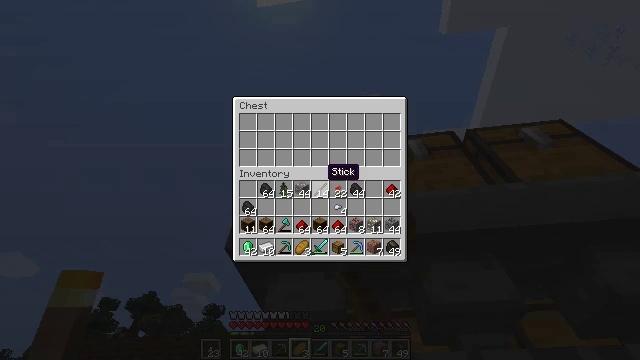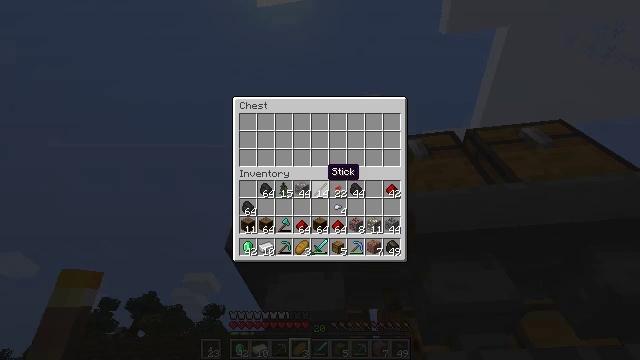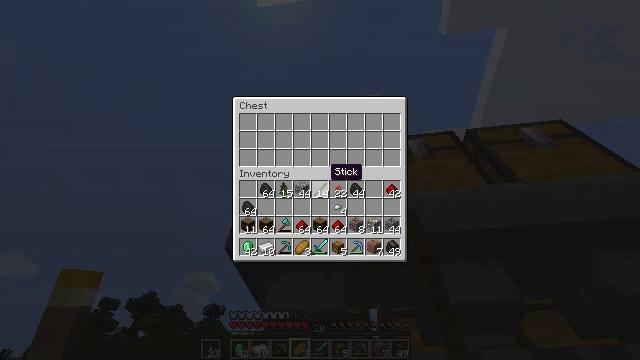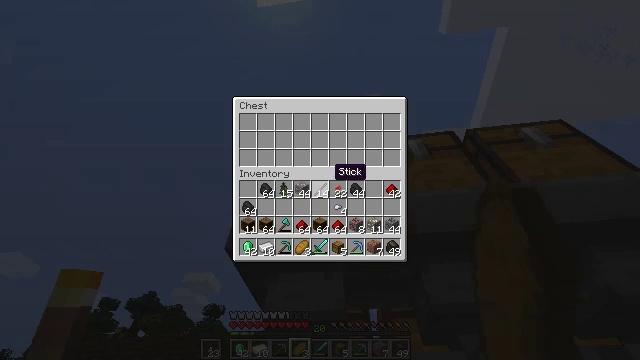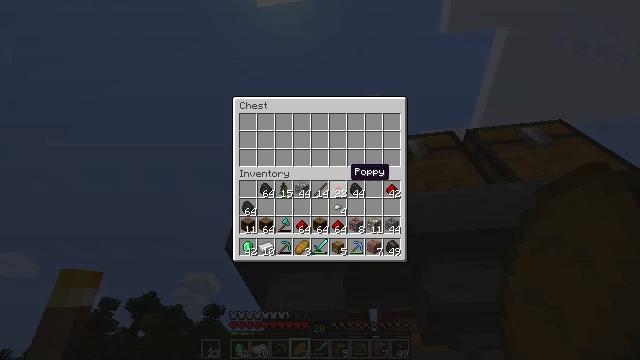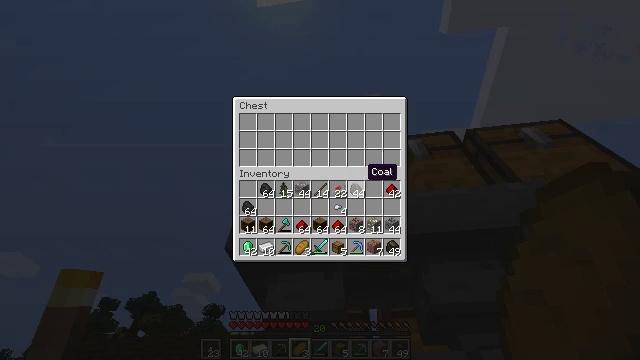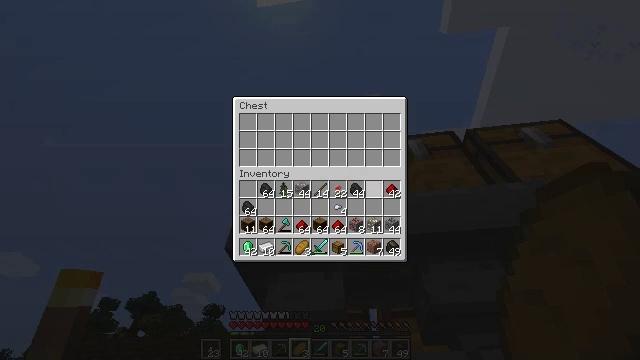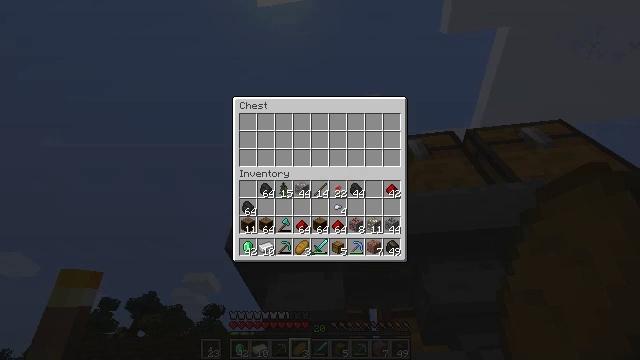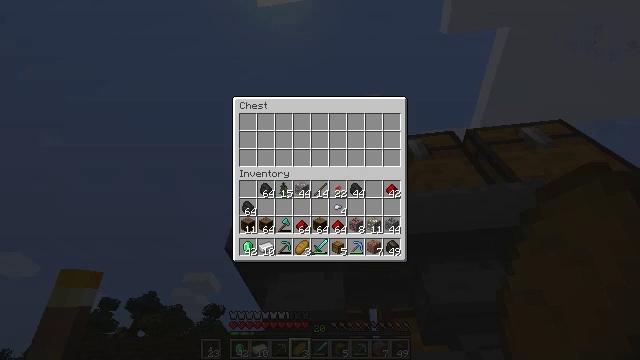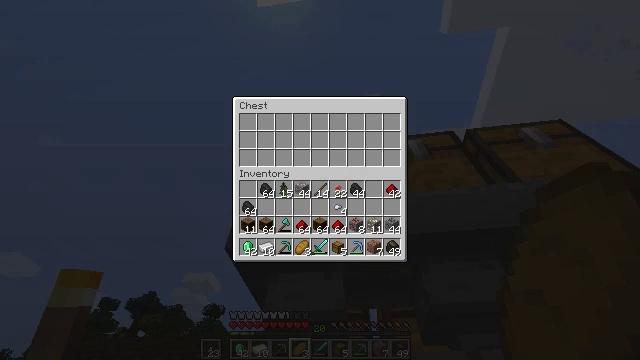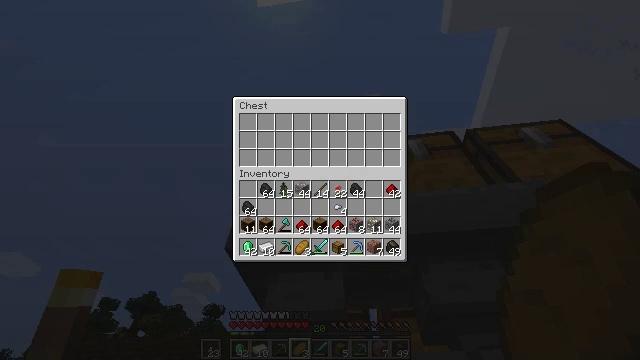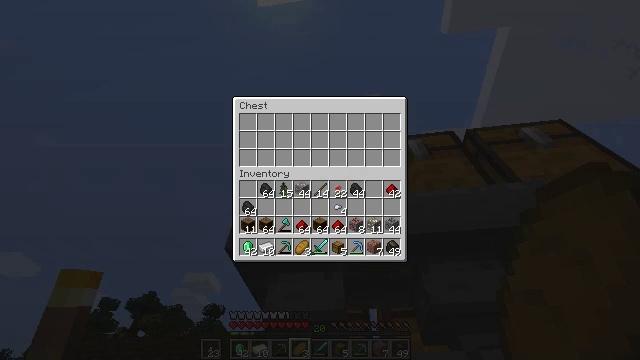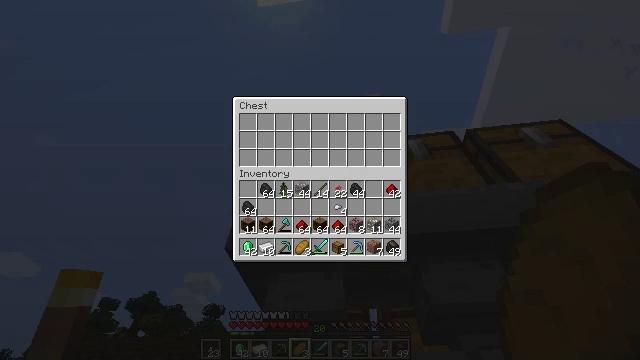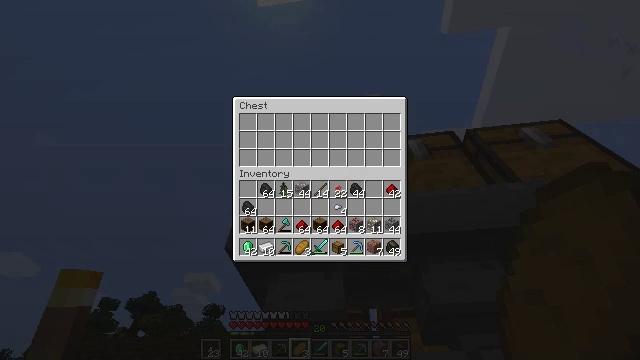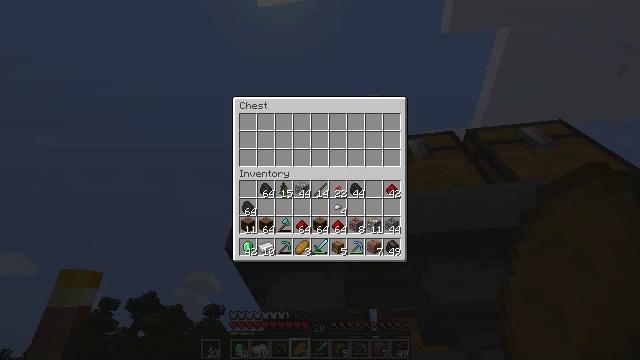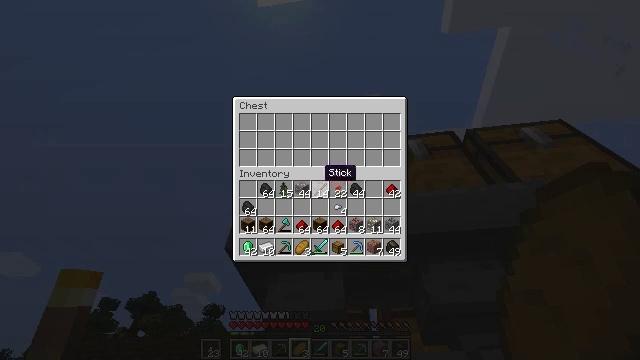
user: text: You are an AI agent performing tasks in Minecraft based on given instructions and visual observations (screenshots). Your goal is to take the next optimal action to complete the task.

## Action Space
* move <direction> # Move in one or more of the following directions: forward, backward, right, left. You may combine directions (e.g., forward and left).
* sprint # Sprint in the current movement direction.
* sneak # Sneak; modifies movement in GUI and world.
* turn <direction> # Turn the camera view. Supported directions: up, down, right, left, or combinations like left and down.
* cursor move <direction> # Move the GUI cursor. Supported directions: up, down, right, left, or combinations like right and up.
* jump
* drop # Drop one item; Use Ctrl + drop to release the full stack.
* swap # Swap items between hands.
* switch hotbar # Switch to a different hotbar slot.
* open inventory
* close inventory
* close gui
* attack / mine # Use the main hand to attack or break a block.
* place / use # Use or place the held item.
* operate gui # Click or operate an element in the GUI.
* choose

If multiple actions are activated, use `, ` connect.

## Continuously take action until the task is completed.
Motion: motion action
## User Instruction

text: Combine materials on the crafting table to make an emerald.
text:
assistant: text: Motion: no_op
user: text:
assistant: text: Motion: no_op
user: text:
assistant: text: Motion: no_op
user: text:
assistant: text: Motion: cursor move right
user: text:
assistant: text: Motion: cursor move right
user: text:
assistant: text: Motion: cursor move right
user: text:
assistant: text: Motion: no_op
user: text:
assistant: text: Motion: no_op
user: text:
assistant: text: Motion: sneak
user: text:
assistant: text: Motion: sneak
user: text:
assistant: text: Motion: sneak, cursor move left
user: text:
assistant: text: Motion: sneak, cursor move left
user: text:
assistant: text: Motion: sneak, cursor move left
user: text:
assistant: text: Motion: sneak
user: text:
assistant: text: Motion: sneak, cursor move left
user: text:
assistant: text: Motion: sneak
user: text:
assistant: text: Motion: sneak
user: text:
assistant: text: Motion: sneak
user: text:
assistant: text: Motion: sneak
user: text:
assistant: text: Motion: sneak, operate gui
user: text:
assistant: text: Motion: sneak, operate gui
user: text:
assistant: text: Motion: sneak, operate gui
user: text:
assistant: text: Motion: sneak
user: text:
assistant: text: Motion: sneak
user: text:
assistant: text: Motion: sneak
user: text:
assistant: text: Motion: sneak
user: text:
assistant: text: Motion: sneak
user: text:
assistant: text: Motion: sneak, cursor move right and up
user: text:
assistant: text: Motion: close gui
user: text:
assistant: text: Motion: turn right